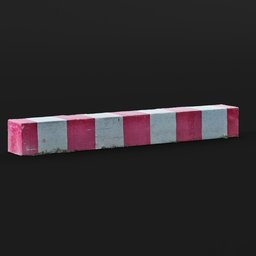
Label: architecture